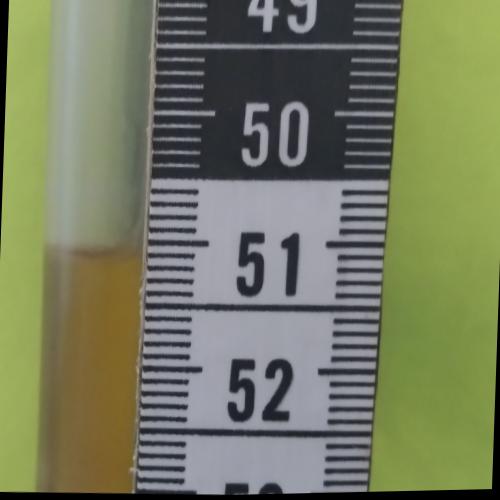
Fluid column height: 51.1 cm